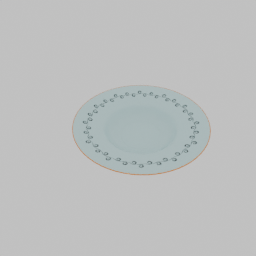
Label: tools